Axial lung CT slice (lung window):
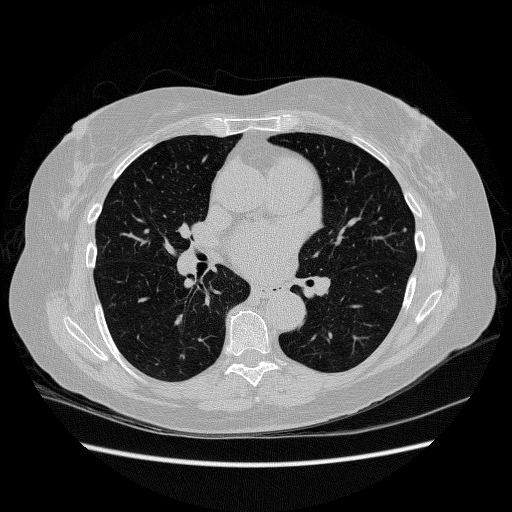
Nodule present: no